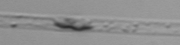
Label: Dactyliosolen_blavyanus